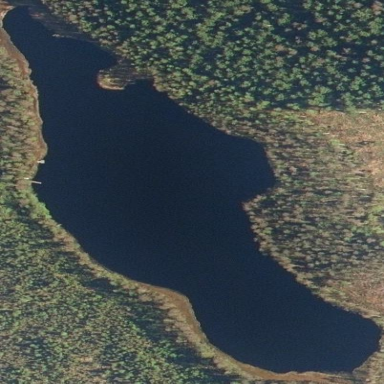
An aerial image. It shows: Beautiful lake surrounded by nature.